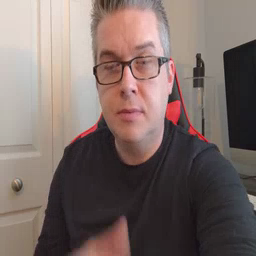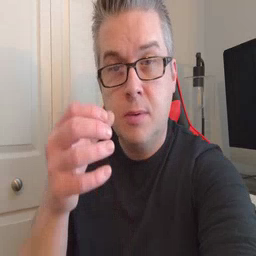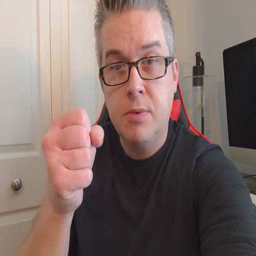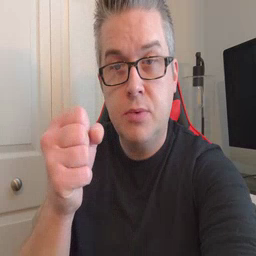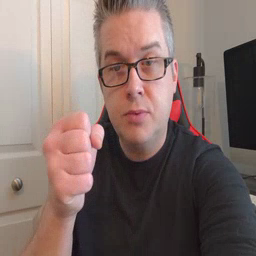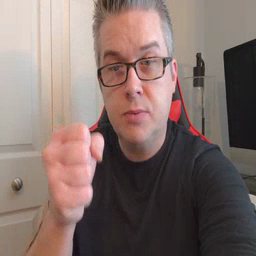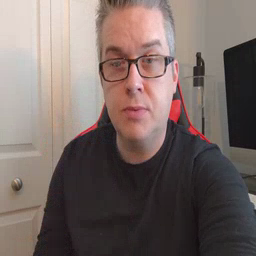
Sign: milk